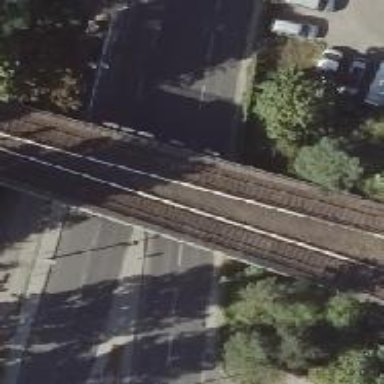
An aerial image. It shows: Rail line with bottom electrification.